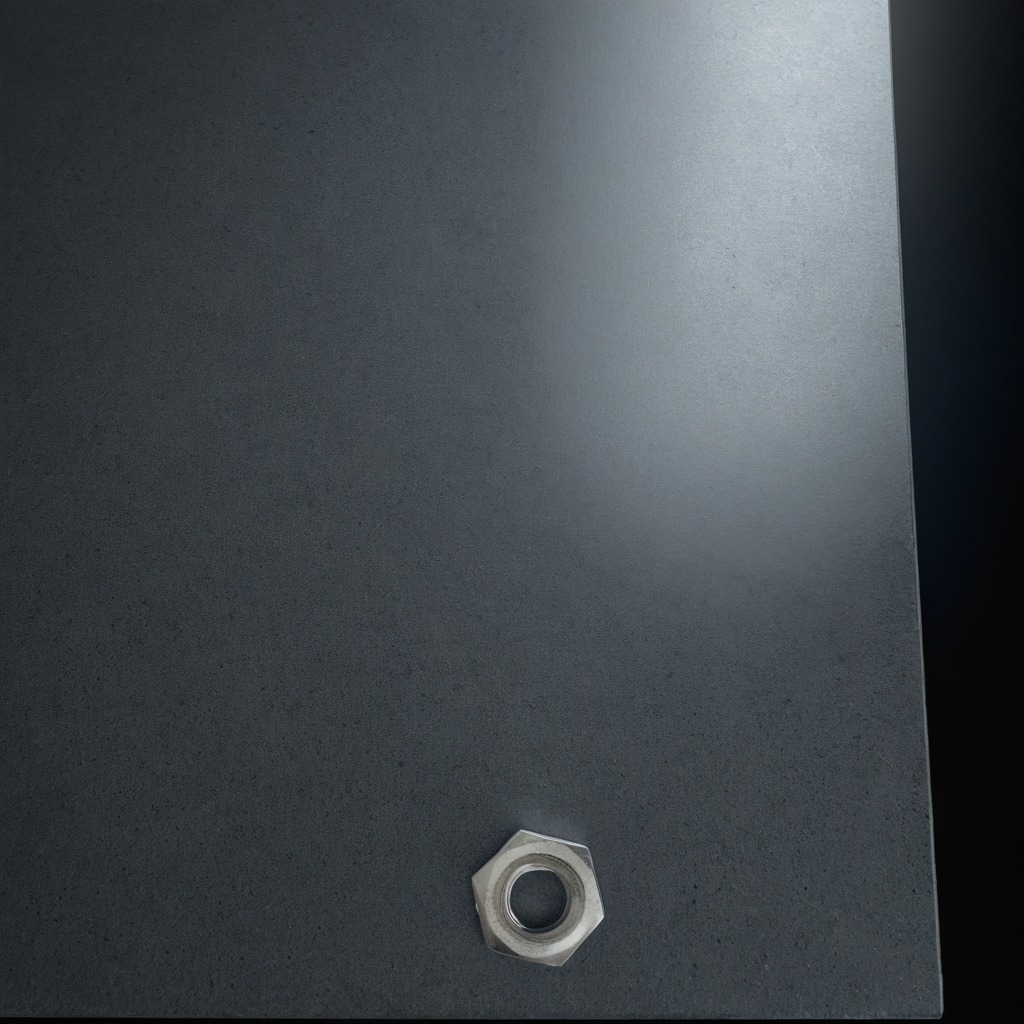
A metal nut is lying on a clean granite table inside a workshop at night.